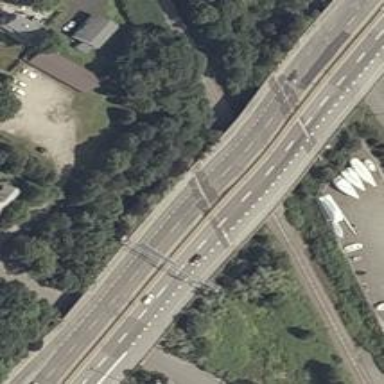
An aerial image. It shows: Asphalt motorway.